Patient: sex M, age 42
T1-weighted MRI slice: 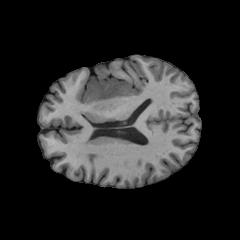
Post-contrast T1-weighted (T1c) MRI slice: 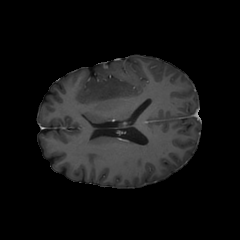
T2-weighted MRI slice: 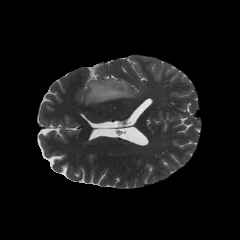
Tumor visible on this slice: yes
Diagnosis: Astrocytoma, IDH-mutant
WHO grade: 4